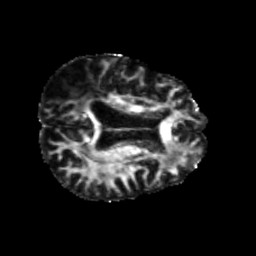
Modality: FA
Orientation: axial
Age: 68
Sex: female
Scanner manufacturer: siemens
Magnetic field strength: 3 T
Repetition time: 5.25 s
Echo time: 0.08 s